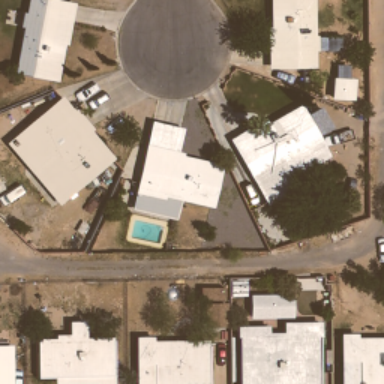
It is a medium residential area .